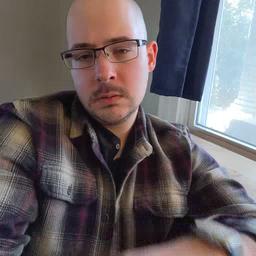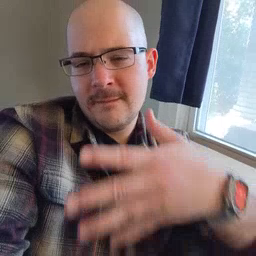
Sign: fast